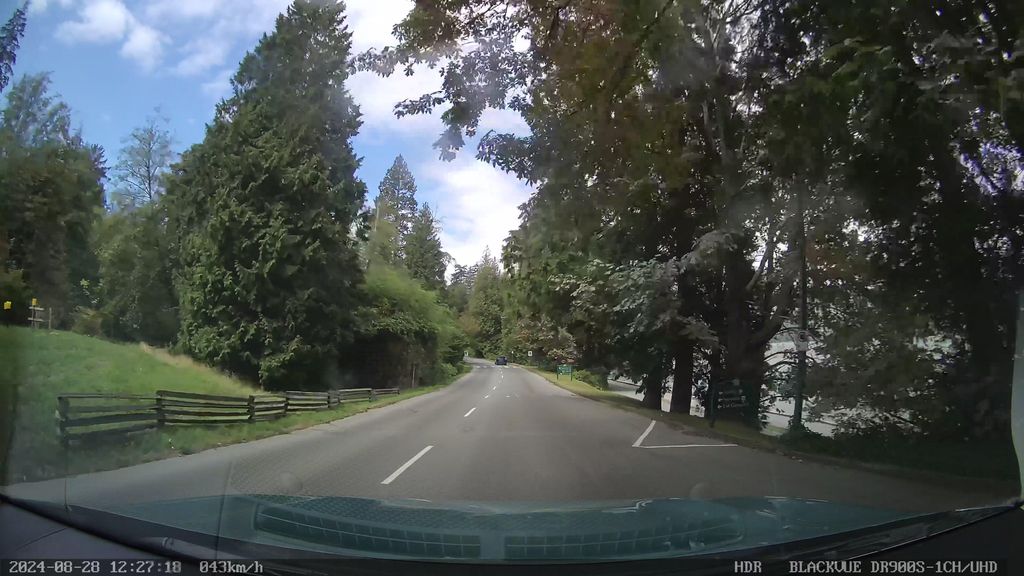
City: vancouver